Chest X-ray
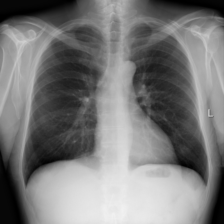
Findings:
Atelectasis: negative
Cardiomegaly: negative
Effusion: negative
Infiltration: negative
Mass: negative
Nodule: negative
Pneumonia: negative
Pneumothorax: negative
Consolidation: negative
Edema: negative
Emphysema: negative
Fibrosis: negative
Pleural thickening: negative
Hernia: negative